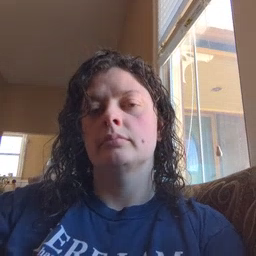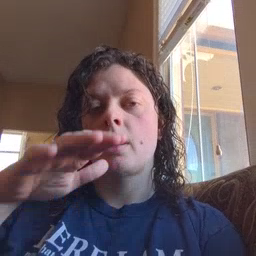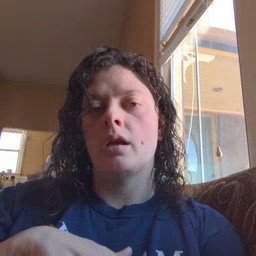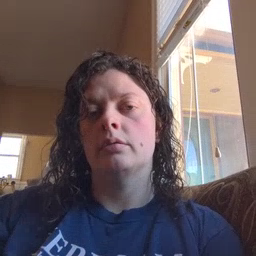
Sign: on